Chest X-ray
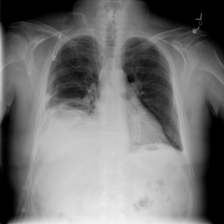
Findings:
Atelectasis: negative
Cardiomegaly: negative
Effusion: negative
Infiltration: negative
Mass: negative
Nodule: negative
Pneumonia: negative
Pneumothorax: negative
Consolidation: negative
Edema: negative
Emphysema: negative
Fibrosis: negative
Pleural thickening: negative
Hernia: negative